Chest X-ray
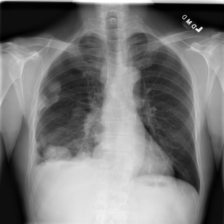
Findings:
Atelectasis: negative
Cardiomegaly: negative
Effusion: positive
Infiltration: negative
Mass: positive
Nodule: negative
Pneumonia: negative
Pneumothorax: negative
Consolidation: negative
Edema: negative
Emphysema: negative
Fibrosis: negative
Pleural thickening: negative
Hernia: negative